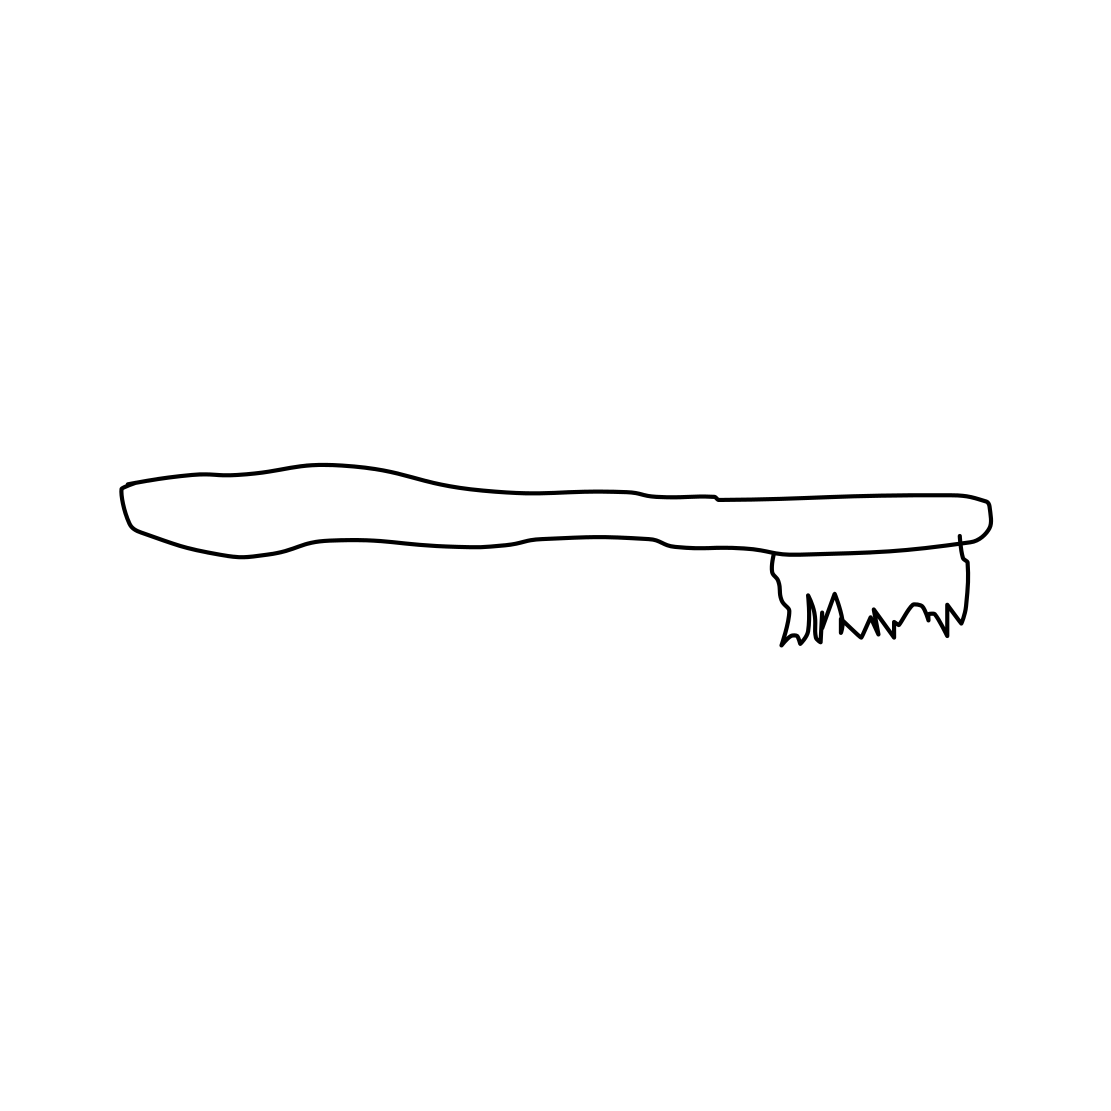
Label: toothbrush